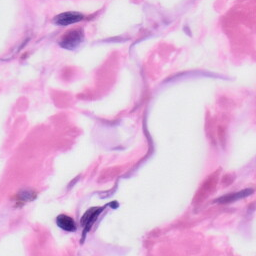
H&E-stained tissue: Skin